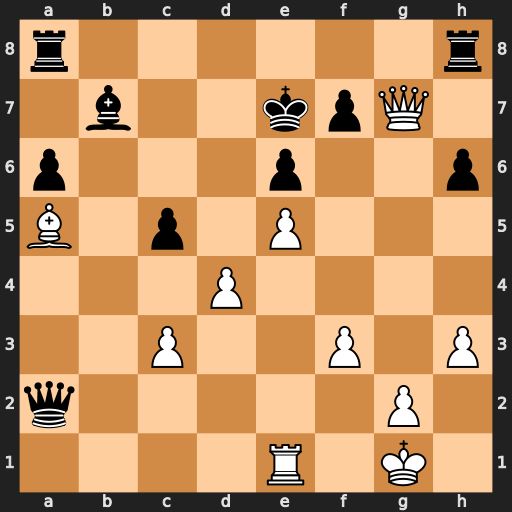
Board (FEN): r6r/1b2kpQ1/p3p2p/B1p1P3/3P4/2P2P1P/q5P1/4R1K1
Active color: w
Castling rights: -
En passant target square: -
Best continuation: Qf6+ Ke8 Qxh8+